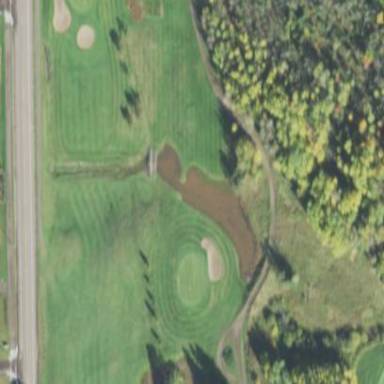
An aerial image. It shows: Water hazard on golf course.